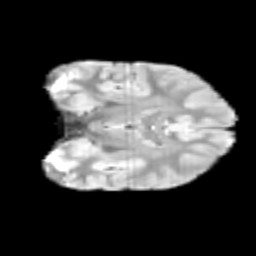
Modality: T2w
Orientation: coronal
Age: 10
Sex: male
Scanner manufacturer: siemens
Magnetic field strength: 3 T
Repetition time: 3.8 s
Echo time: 0.07 s